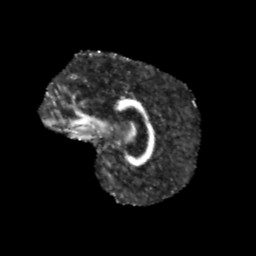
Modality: FA
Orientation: sagittal
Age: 9
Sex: male
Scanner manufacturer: siemens
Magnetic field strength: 3 T
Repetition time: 3.8 s
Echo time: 0.07 s